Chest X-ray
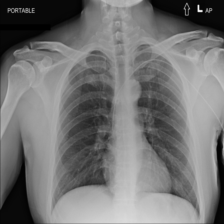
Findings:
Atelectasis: negative
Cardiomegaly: negative
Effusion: negative
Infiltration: negative
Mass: negative
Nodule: negative
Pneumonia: negative
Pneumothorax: negative
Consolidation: negative
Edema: negative
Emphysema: negative
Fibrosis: negative
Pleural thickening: negative
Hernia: negative